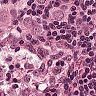
Metastatic tissue present: yes